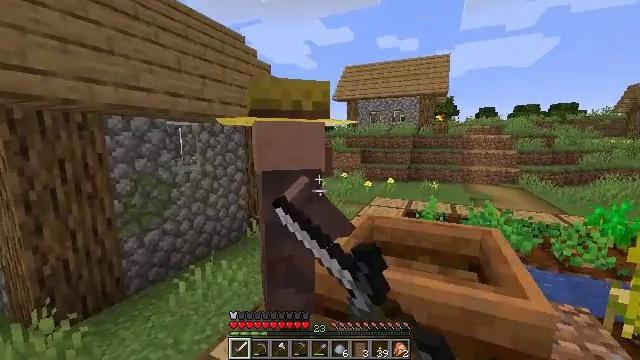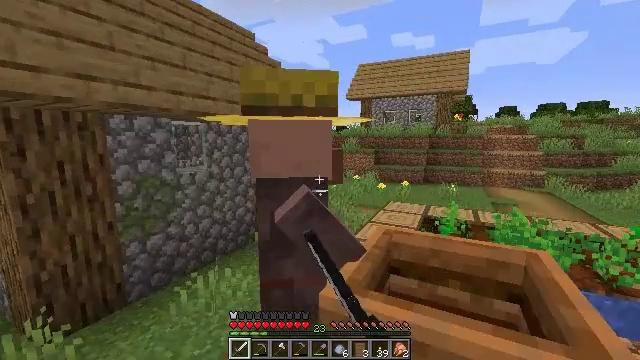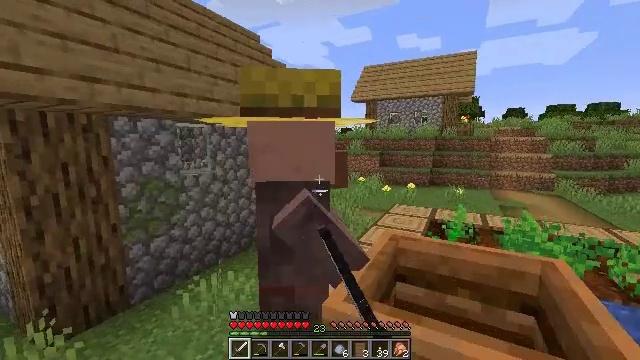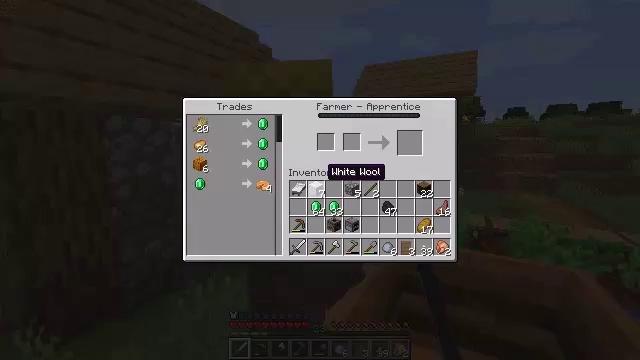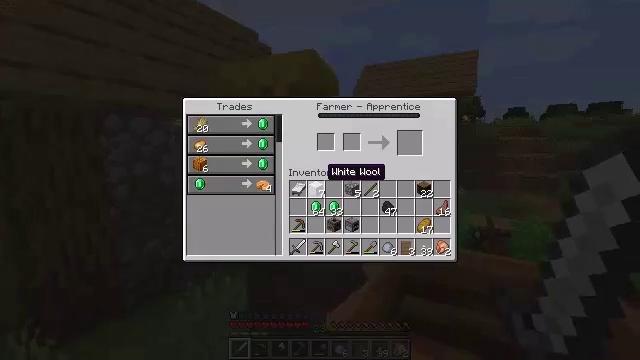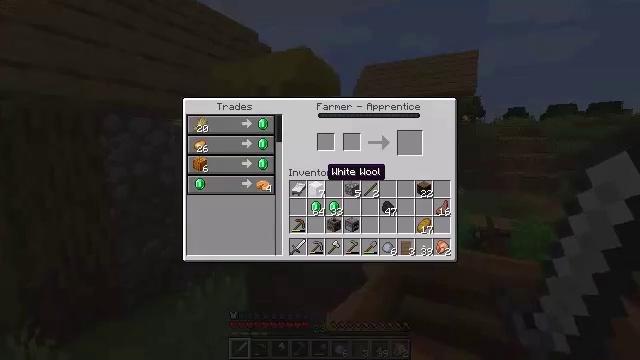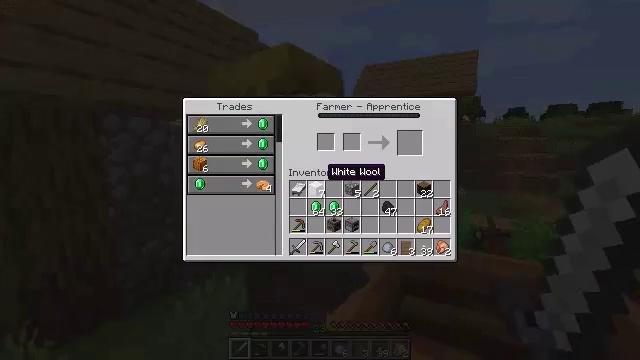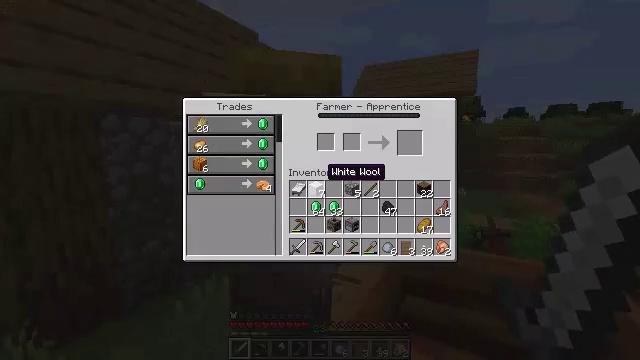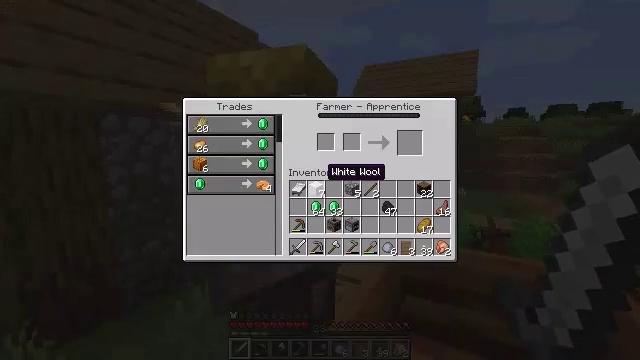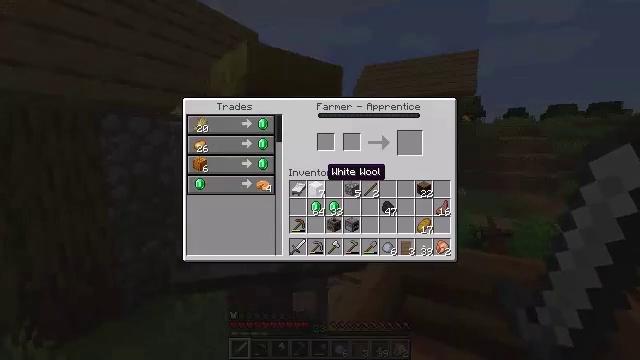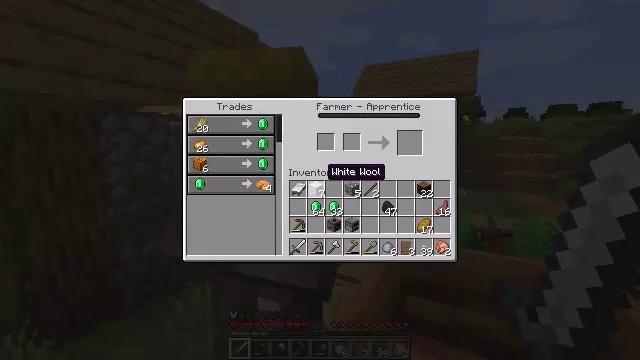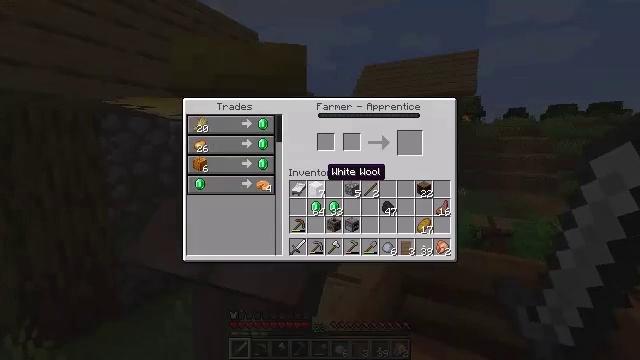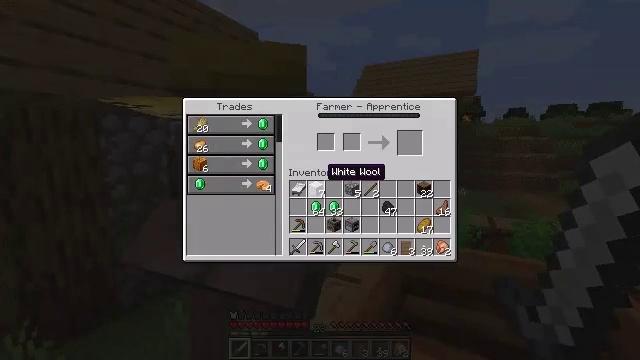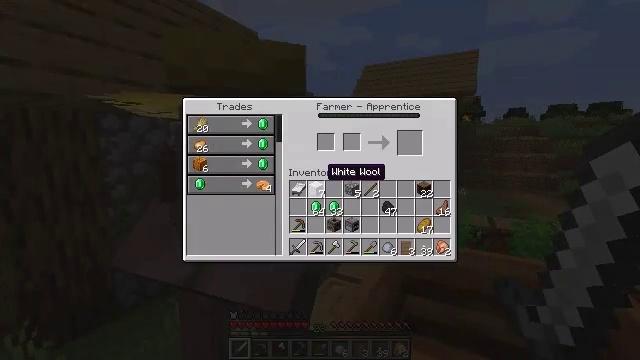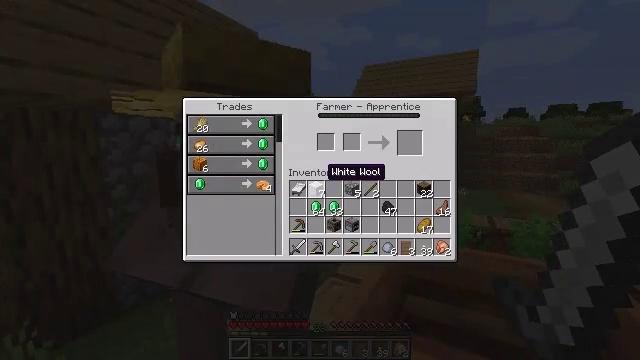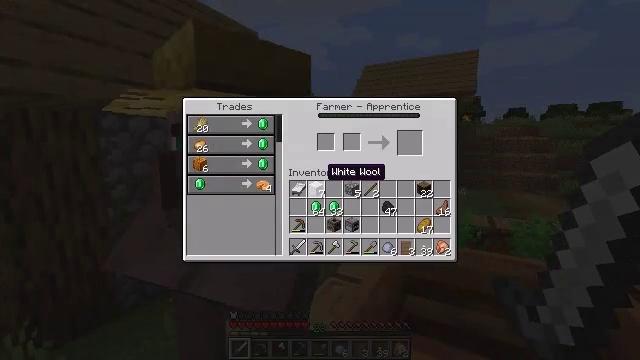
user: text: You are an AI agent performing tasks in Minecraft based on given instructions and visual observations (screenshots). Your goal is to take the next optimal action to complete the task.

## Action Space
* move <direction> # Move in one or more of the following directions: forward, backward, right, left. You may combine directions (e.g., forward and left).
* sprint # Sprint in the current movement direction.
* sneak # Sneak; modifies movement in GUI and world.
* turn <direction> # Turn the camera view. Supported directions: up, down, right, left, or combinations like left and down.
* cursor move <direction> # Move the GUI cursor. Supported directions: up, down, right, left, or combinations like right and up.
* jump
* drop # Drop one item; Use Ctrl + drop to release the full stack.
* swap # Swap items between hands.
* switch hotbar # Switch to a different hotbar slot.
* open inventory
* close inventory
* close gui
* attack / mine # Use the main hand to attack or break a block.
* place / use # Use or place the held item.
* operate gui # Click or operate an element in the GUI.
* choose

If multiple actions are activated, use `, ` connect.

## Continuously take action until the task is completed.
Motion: motion action
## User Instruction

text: Attack the brewing stand to gather it.
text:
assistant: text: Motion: turn left
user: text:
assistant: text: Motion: turn left
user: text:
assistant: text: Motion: no_op
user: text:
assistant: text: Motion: no_op
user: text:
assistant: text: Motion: no_op
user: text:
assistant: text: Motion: no_op
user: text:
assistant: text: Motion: no_op
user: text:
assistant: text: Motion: no_op
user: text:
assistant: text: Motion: no_op
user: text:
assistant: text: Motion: no_op
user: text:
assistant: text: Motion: no_op
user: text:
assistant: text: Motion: no_op
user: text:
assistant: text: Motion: no_op
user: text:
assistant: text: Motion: no_op
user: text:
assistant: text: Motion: no_op
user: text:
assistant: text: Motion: no_op
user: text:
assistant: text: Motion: no_op
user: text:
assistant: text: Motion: no_op
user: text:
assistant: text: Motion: no_op
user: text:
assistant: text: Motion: no_op
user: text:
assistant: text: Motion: no_op
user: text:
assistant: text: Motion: no_op
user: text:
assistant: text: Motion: turn right
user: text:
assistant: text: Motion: turn right and down
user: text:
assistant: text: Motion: turn right and down
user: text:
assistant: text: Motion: turn right
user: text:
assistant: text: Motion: turn right
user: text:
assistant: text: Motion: turn right
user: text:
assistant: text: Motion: no_op
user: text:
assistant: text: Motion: move forward